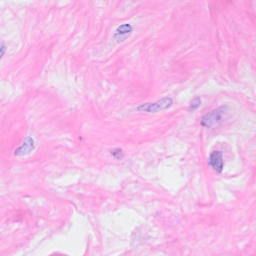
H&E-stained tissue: Breast